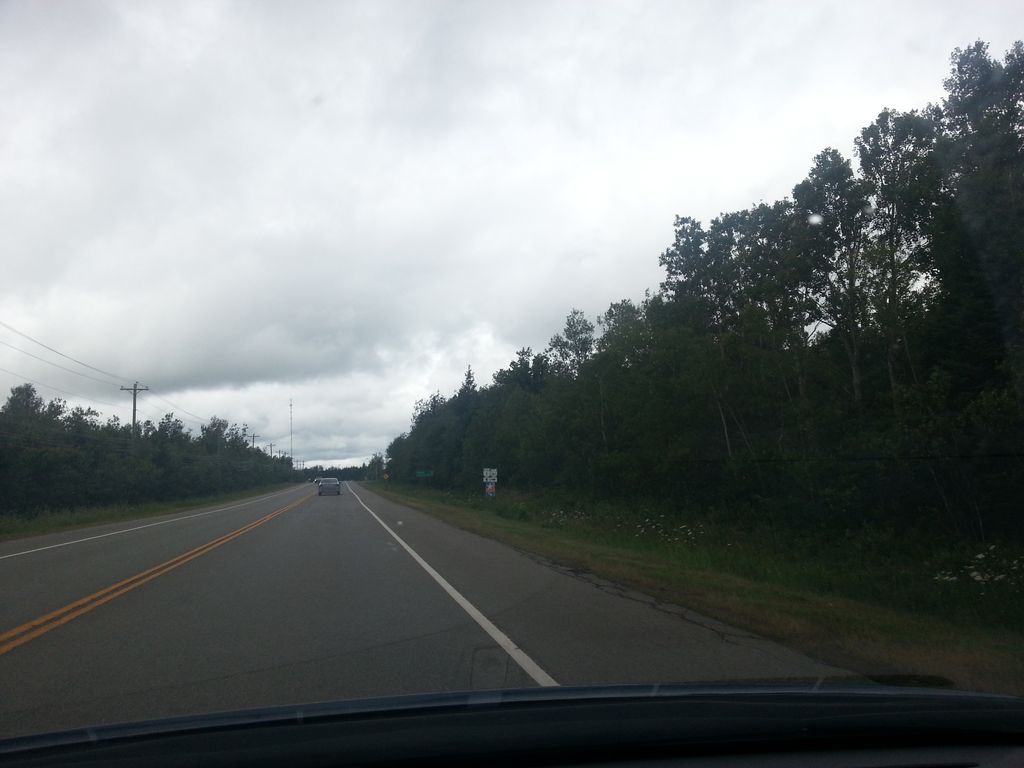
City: charlottetown